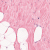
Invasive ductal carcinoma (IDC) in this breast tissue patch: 0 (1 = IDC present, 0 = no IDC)